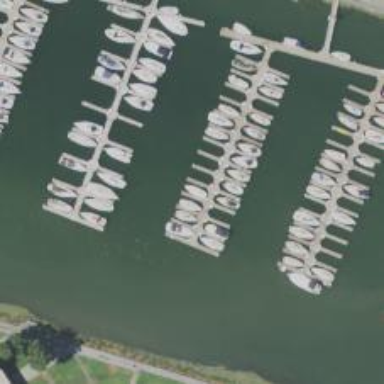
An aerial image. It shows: Marina on leisure land.